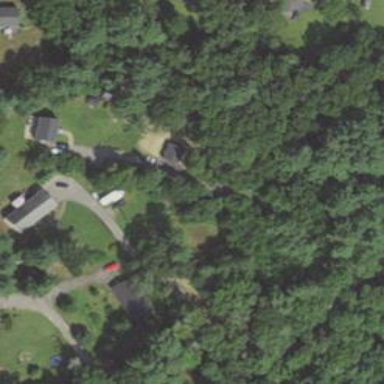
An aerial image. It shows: Driveway leading to service road.